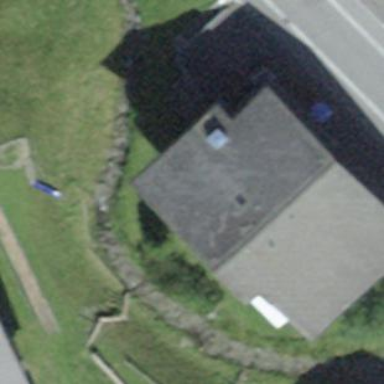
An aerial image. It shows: Building.